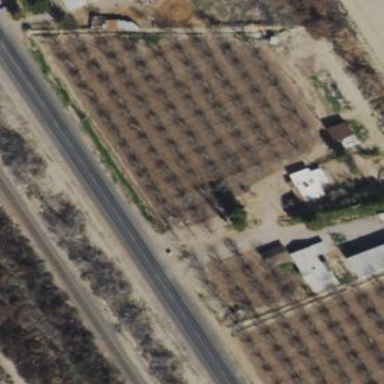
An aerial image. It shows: Orchard.